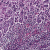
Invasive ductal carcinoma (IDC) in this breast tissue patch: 1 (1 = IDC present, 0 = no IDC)